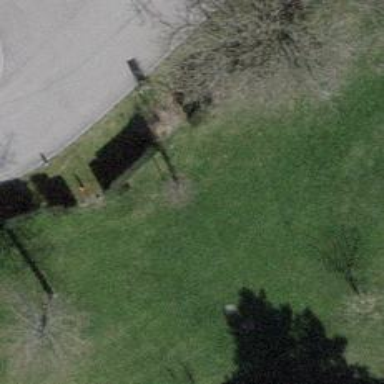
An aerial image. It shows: Hedge barrier.